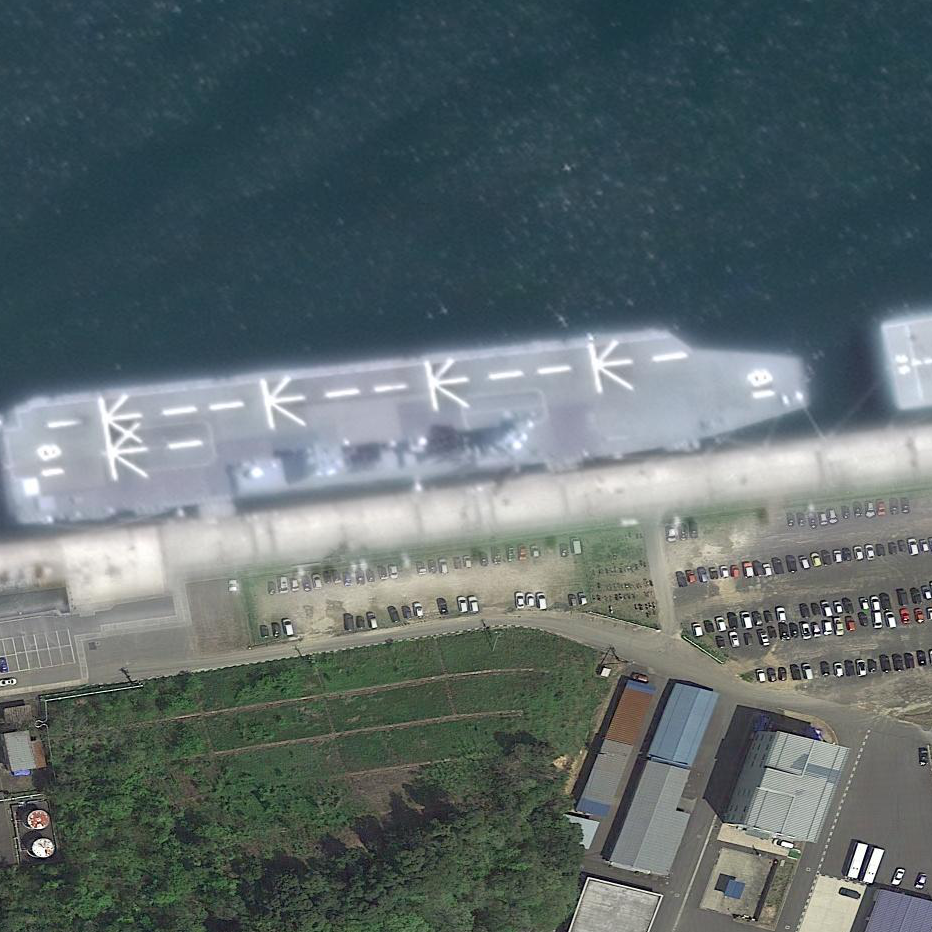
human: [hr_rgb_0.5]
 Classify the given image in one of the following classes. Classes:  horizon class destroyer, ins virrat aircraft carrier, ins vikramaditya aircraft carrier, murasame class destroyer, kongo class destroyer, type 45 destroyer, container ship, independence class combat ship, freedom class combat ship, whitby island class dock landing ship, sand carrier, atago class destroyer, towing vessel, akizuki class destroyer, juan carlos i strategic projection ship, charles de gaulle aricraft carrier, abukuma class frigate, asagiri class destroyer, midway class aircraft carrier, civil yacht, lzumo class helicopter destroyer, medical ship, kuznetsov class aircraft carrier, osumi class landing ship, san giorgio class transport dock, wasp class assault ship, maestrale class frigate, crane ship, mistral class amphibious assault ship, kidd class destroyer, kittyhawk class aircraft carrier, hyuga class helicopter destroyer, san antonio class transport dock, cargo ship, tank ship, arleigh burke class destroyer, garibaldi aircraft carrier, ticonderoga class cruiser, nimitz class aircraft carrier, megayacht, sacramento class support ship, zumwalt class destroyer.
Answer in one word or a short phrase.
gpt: Hyuga class helicopter destroyer